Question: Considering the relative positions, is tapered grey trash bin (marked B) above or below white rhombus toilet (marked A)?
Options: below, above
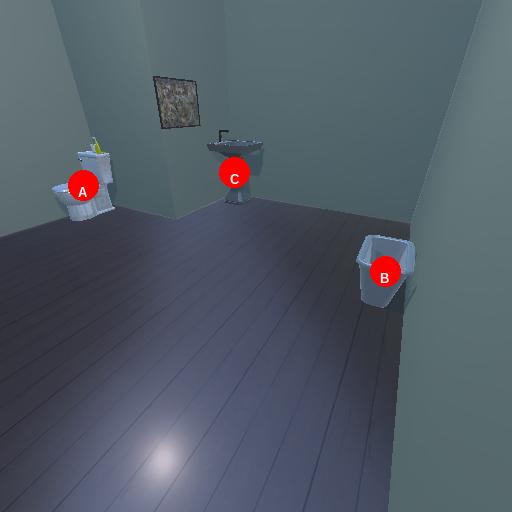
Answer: below